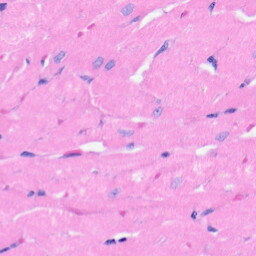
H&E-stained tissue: Heart